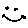
Label: smiley face